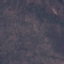
Land use / land cover: HerbaceousVegetation